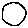
Label: circle